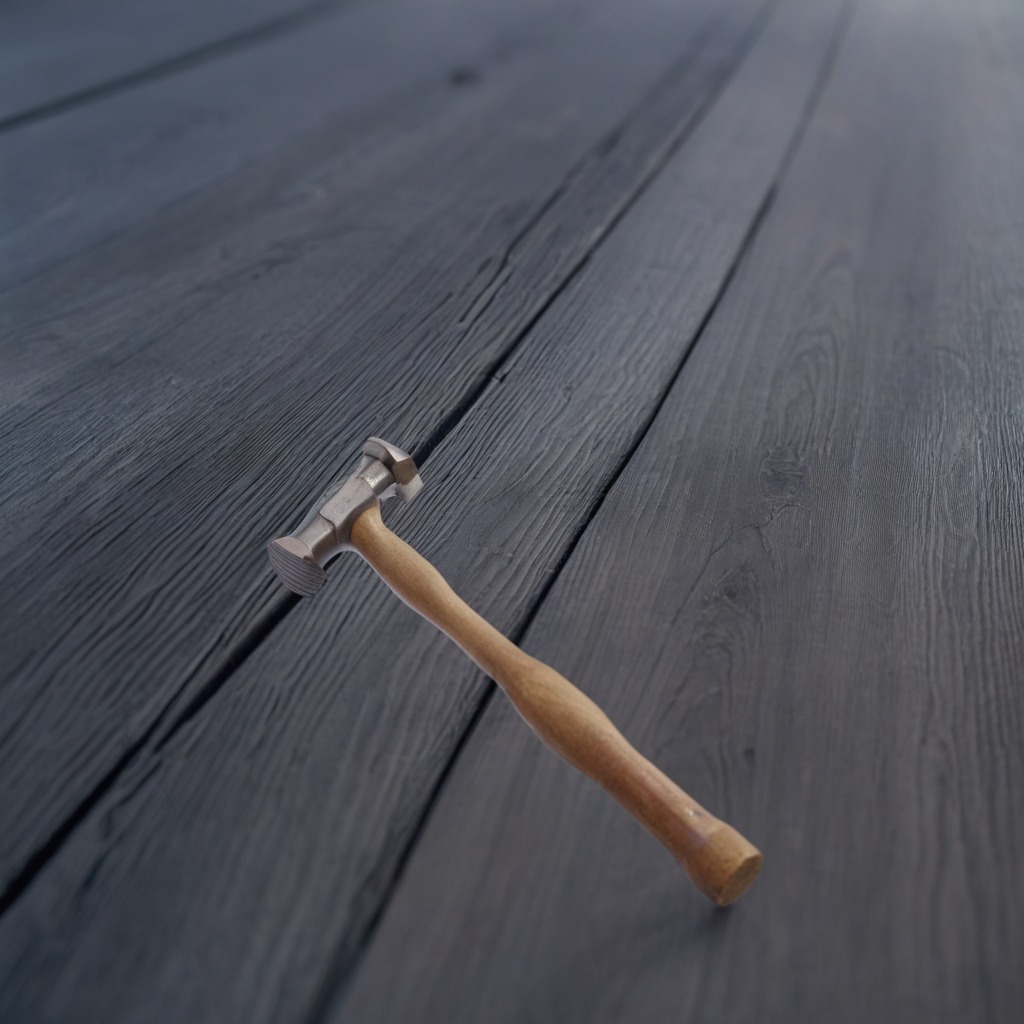
A hammer is lying on the table.